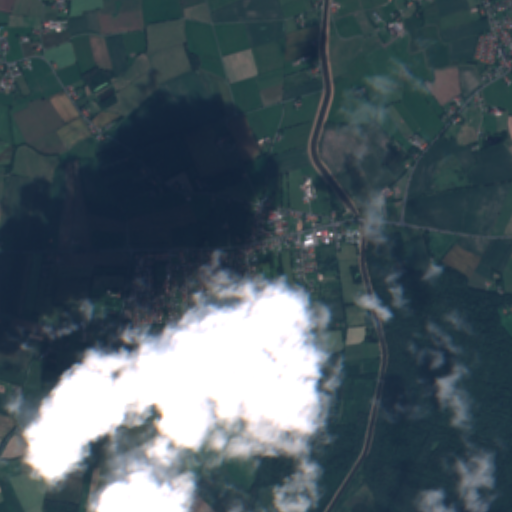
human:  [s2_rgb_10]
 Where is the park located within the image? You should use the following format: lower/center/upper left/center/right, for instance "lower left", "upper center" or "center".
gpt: The park is located in the upper left of the image.
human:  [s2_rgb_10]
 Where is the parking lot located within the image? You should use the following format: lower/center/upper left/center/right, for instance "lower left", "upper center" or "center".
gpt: The parking lot is located in the center of the image.
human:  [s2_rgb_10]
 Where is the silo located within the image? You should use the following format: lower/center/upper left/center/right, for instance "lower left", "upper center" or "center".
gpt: The silo is located in the upper right of the image.
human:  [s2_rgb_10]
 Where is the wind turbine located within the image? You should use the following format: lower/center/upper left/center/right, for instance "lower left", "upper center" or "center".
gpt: The wind turbine is located in the center of the image.
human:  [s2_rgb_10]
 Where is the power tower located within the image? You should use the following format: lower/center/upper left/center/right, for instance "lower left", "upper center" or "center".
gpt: There is no power tower in the image.